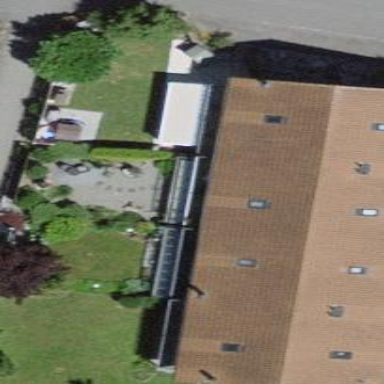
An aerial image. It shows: Terrace-style building with gabled roof.